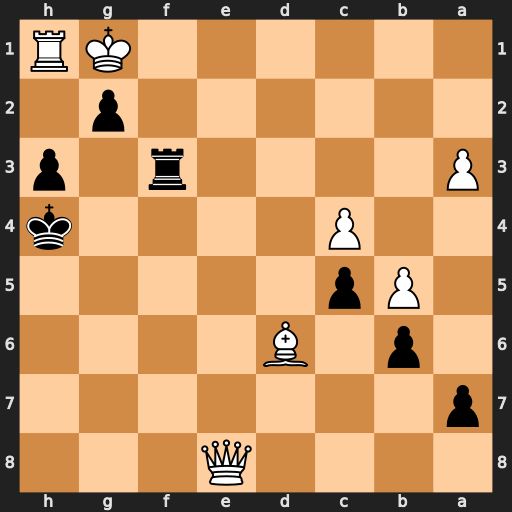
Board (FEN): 4Q3/p7/1p1B4/1Pp5/2P4k/P4r1p/6p1/6KR
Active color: b
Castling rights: -
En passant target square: -
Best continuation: Rf1+ Kh2 Rxh1#